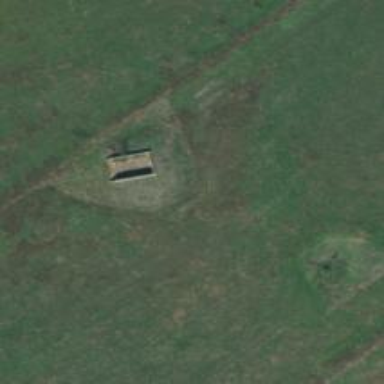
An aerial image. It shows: Military bunker.